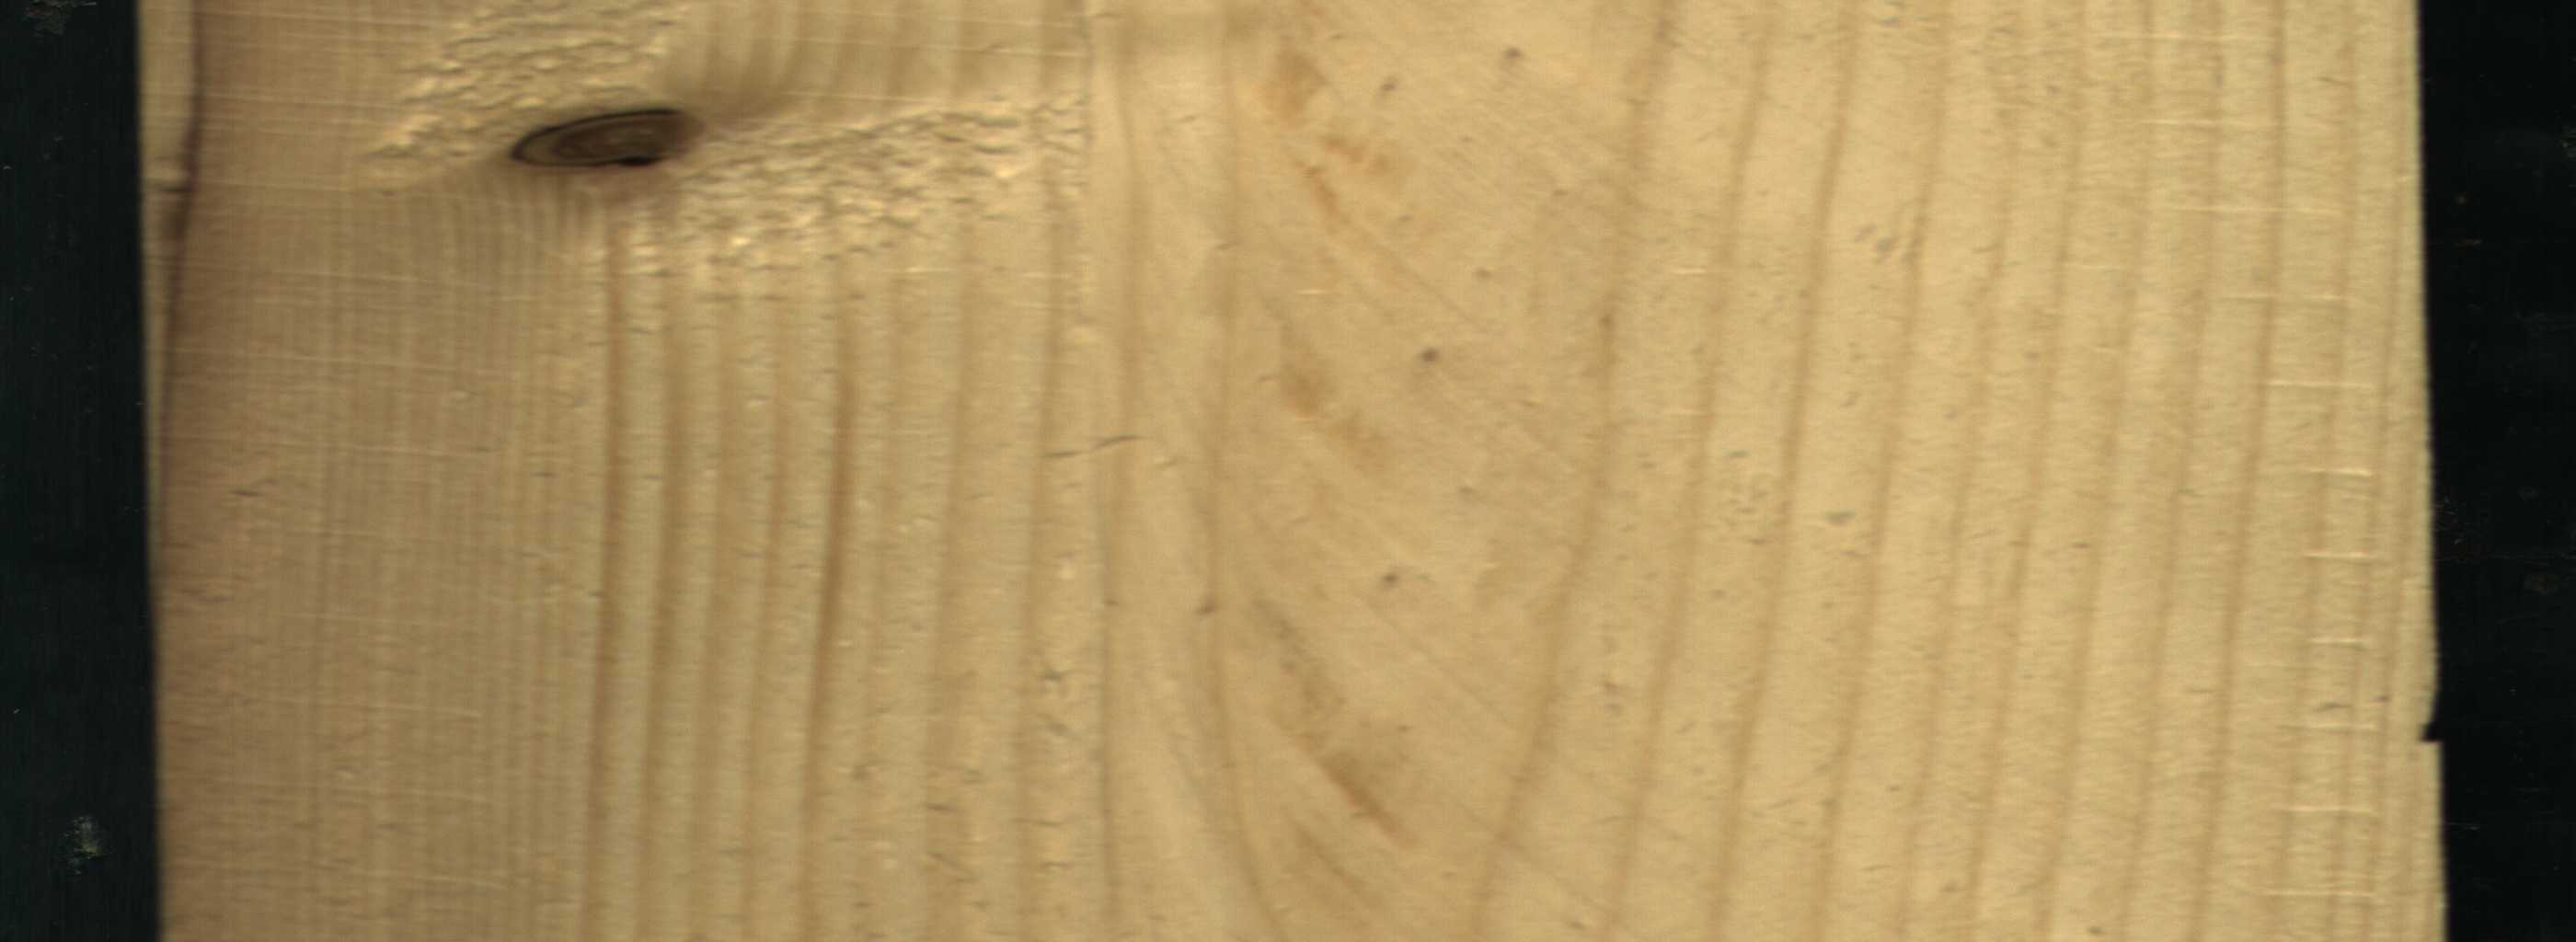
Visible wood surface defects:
Dead_Knot